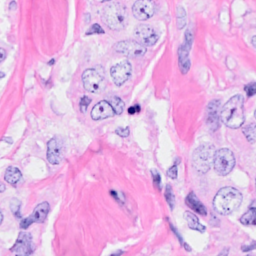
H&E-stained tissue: Breast